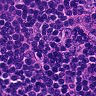
Metastatic tissue present: no